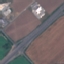
Label: Highway